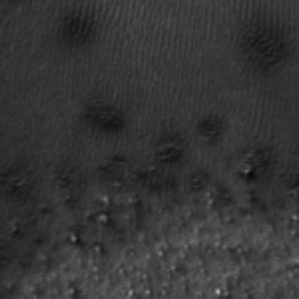
Label: frost